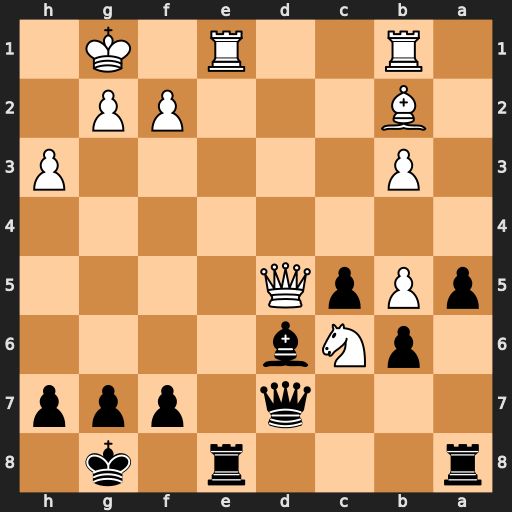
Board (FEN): r3r1k1/3q1ppp/1pNb4/pPpQ4/8/1P5P/1B3PP1/1R2R1K1
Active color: b
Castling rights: -
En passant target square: -
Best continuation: Bh2+ Kxh2 Qxd5